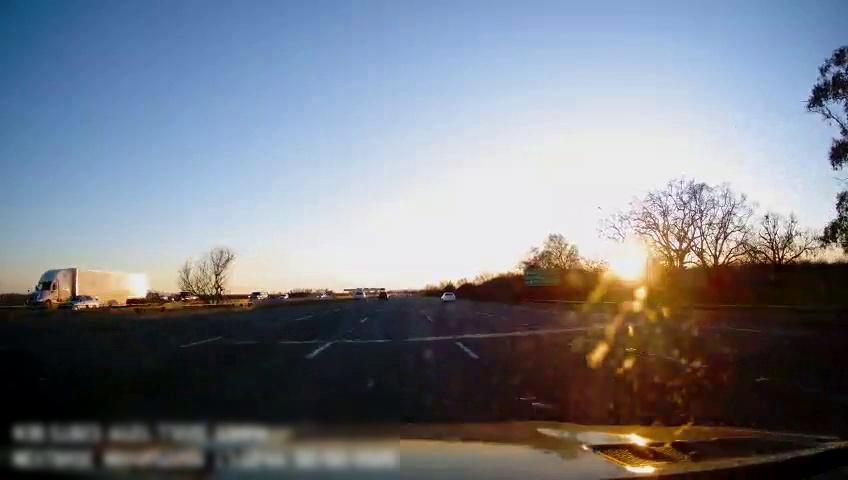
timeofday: Day
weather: Sunny
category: Drivable Space
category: Vehicles | SUV
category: Vehicles | SUV
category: Vehicles | Car
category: Vehicles | Truck
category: Vehicles | SUV
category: Vehicles | Car
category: Vehicles | SUV
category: Lanes | Alternate Lane
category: Lanes | Alternate Lane
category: Lanes | Current Lane
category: Lanes | Current Lane
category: Lanes | Alternate Lane
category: Lanes | Alternate Lane
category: Traffic | Signs